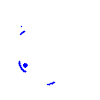
Particle: electron